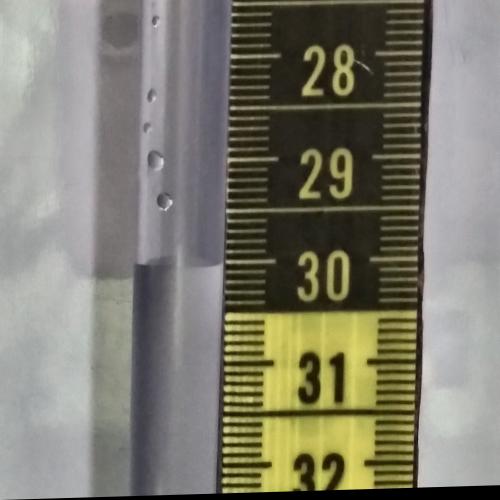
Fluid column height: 30.0 cm